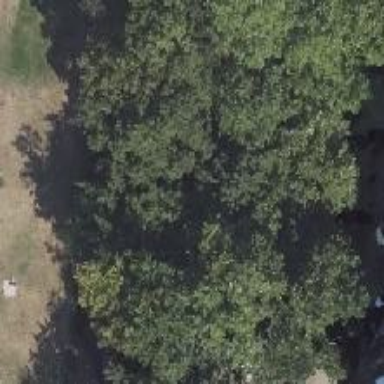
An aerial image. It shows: Deciduous broadleaved tree.